Question: I encountered a strange problem. I work with <URL> insidious addiction, despite all that when I want to create a JFrame or something else I found just the palette!

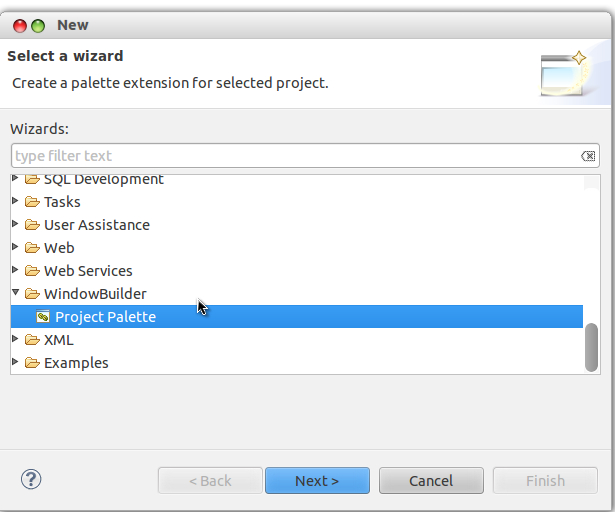
Answer: With swing it is the new class wizard you need.